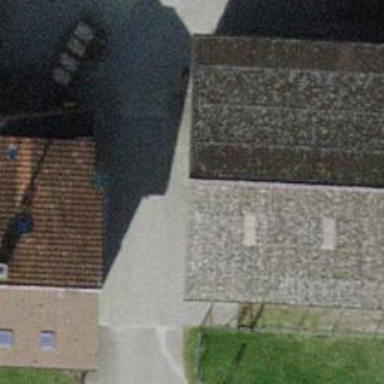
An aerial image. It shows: Farm shop.